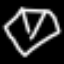
Label: diamond